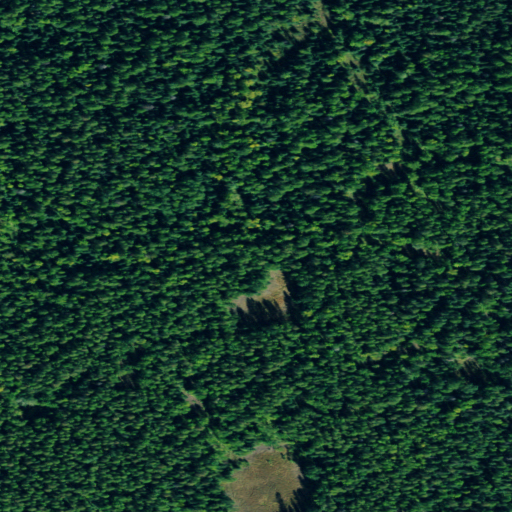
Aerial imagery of plain(s) in Montana named Bear Paw Meadow containing deciduous forest, evergreen forest, mixed forest, and woody wetlands